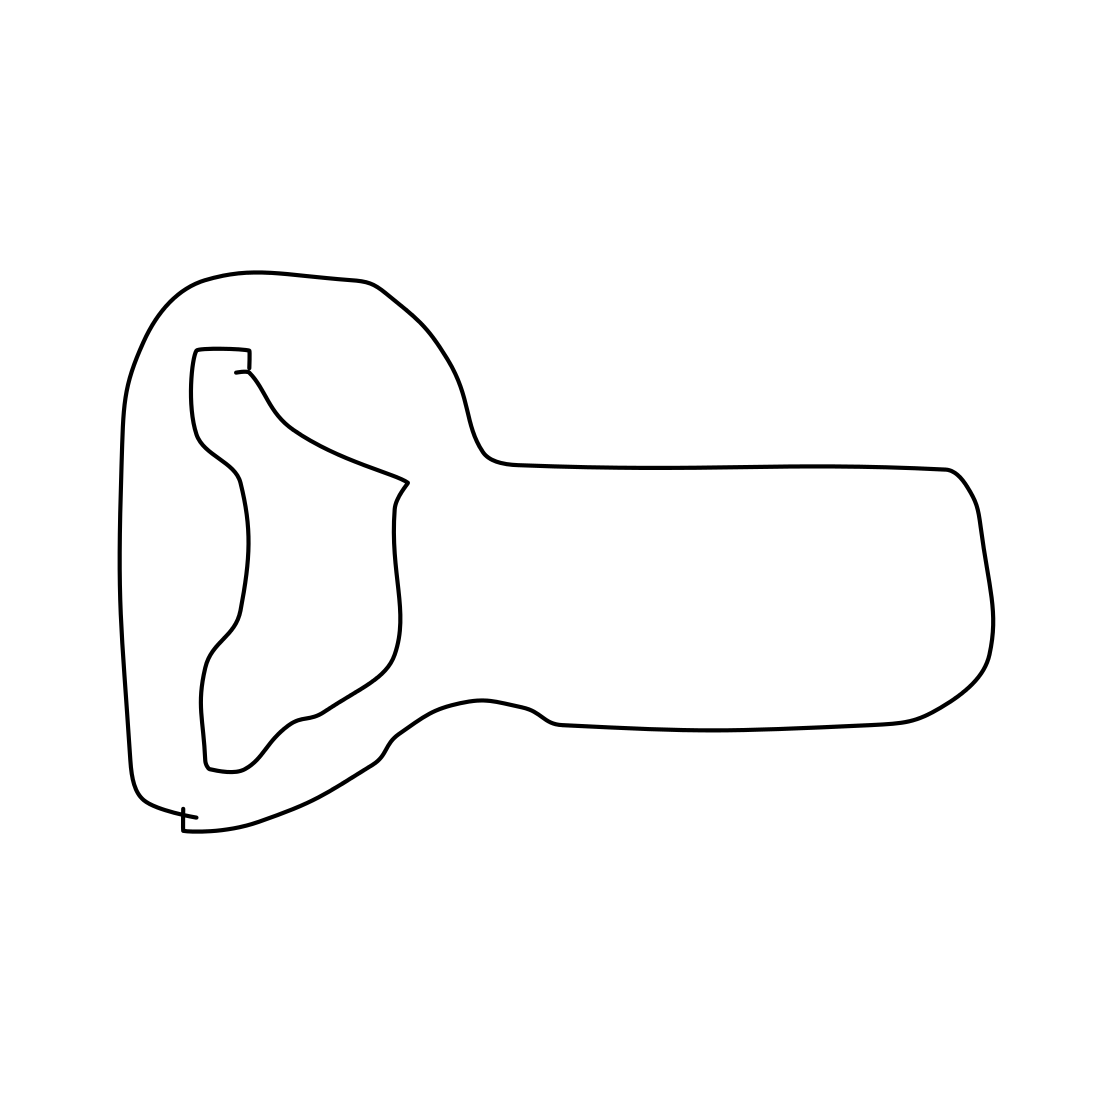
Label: bottle opener